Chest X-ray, PA view. Patient: 46 years old, sex M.
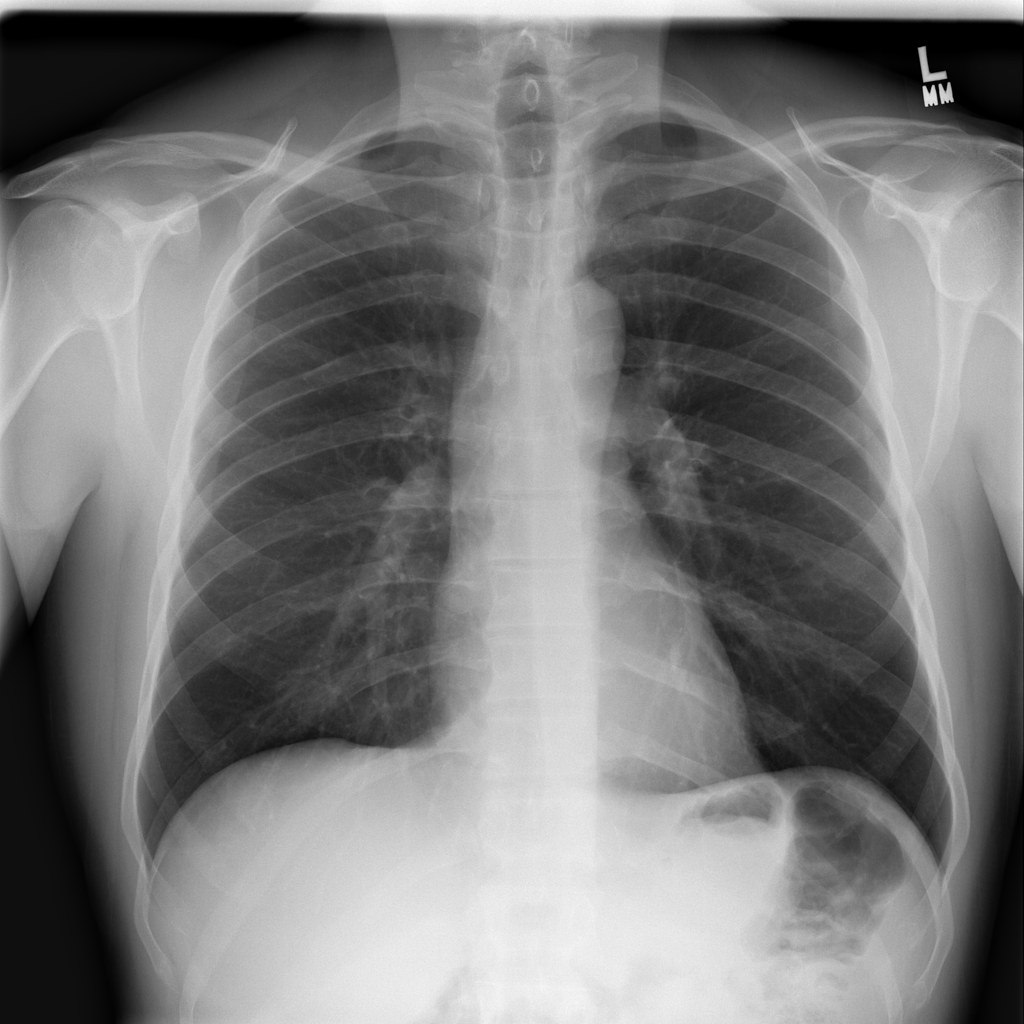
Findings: No Finding